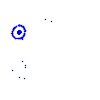
Particle: pion